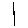
Label: line